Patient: sex M, age 34
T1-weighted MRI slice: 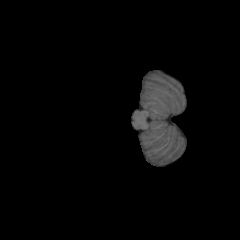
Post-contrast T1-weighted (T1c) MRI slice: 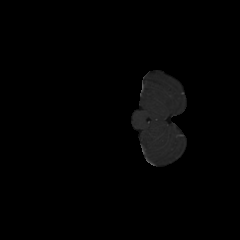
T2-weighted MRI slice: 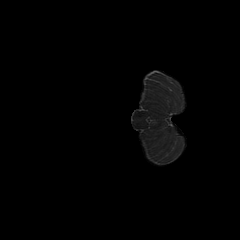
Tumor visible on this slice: no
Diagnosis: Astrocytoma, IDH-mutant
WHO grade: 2